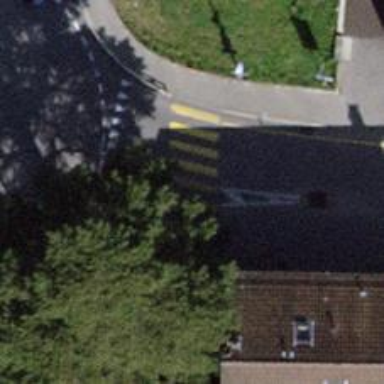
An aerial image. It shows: Zebra crossing on the road.